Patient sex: M
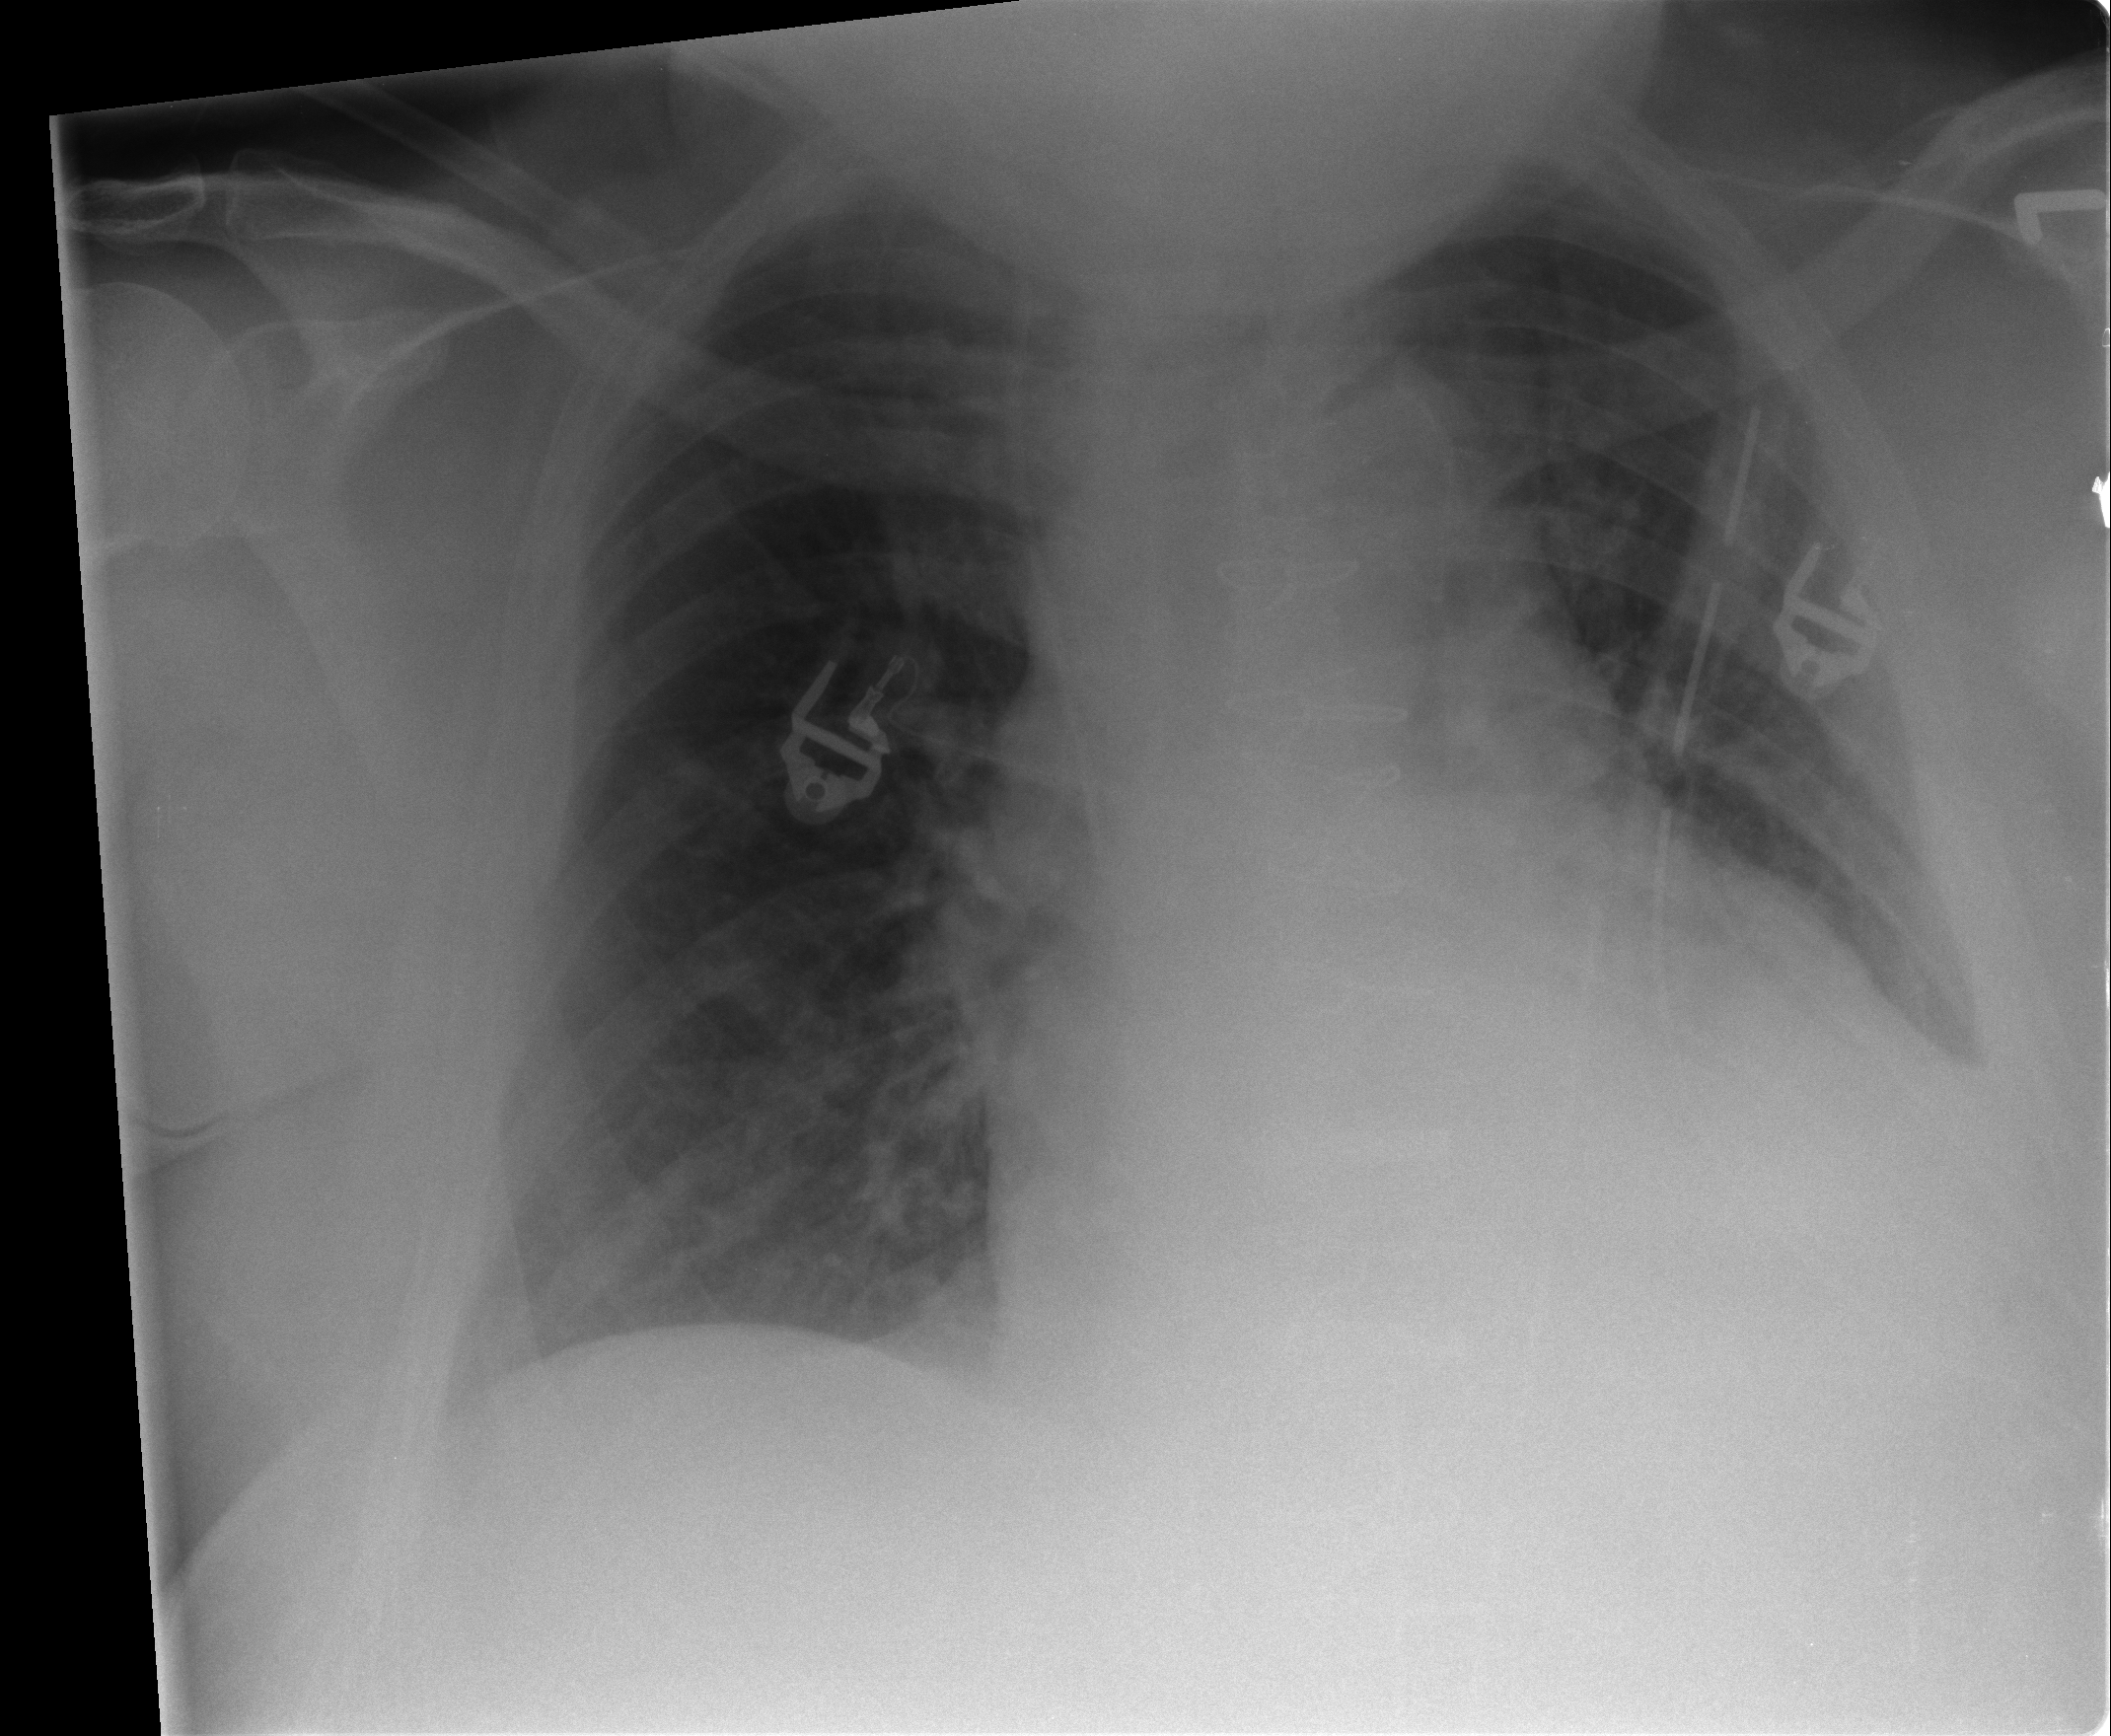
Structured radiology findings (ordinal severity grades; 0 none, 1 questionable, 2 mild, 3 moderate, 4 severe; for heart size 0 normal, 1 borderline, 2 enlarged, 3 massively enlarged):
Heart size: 2
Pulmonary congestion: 0
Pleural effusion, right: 0
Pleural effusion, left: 1
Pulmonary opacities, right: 0
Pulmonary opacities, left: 0
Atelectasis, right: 1
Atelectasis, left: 3